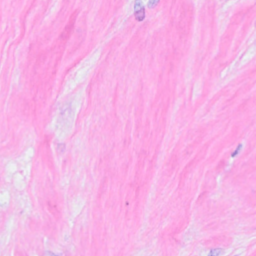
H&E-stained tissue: Breast